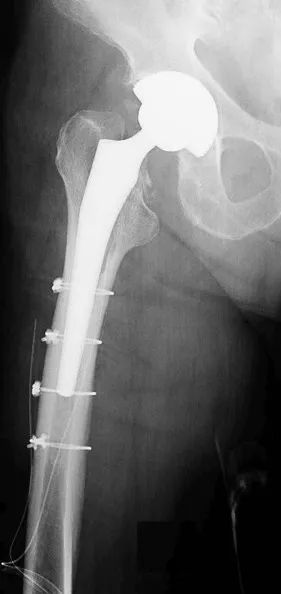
Vancouver B2, Case one. Considering the effective decrease in symptoms and the presence of concurrent medical conditions in the patient, it was determined that a more conservative surgical approach would be suitable; (B) The conventional approach for managing these fractures frequently entails the utilization of plate and screw fixation. Nevertheless, in this particular instance, osteosynthesis was accomplished through the utilization of four cerclage wires, deviating from the customary treatment protocol. The patient's postoperative course was without any notable incidents, which serves to underscore the significance of tailoring treatment plans to address intricate Vancouver B2 fractures.
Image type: radiology (x_ray)